Question: How do I display the image below on an axis in MATLAB with its transparency. The code below which worked with me for other transparent images does not seem to work with the image below.
'''
A= imread('54fSK.png');
hhimage= imshow(A);
set(hhimage, 'AlphaData', A);
'''
It gives me this error:
> Error using setBad property value found.Object Name: image PropertyName: 'AlphaData'.
This is the image I want to display with transparency:

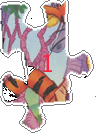
Answer: Your A is of dimension 135x97x3, AlphaData should be of dimension 135x97x1.
try: 'set(hhimage, 'AlphaData', A(:,:,1));'